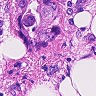
Metastatic tissue present: yes